Question: I had gone through Lock-screen Widget documentation, i implemented it but this is not what automatically place on main Lock Window. I searching for solution which provide Media Control over Main Lock-screen window (in Jelly Bean and above) like Google Play Music Application.
Have Look on Google Play Music Lock which obviously is not Lock Screen widget.

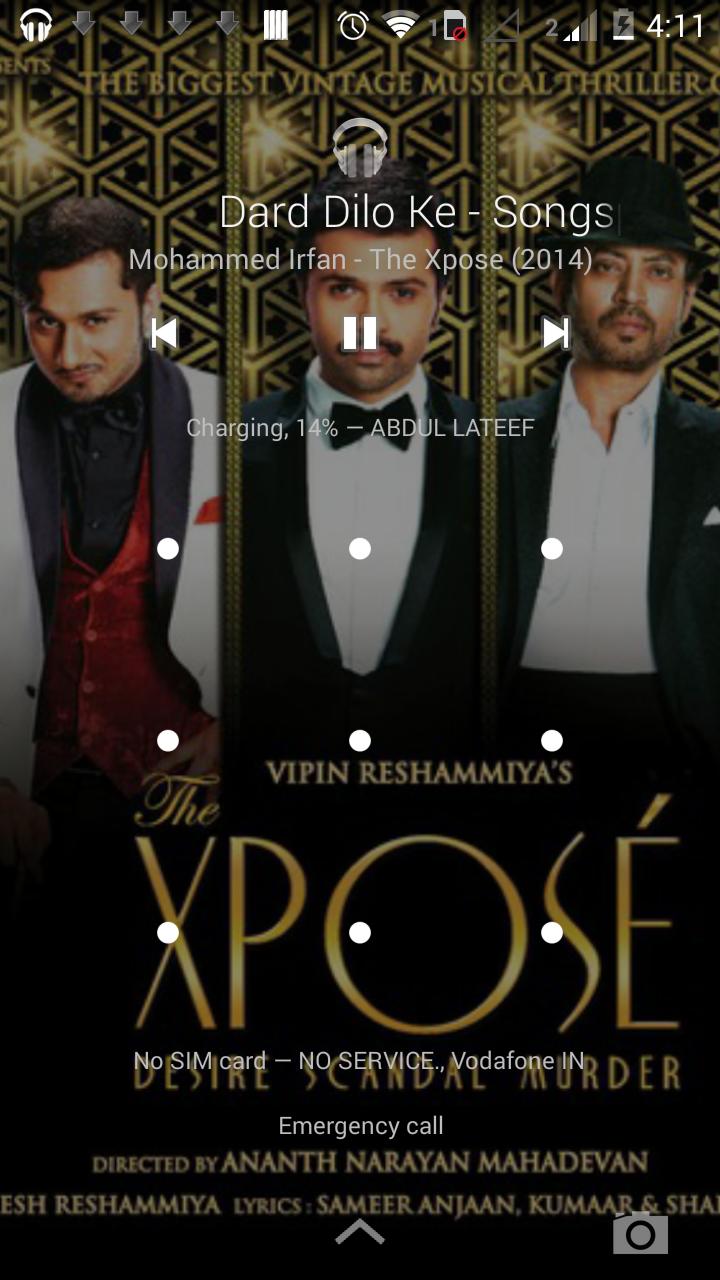
Answer: Have you checked RemoteControlClient? it is used for the Android Music Remote control even if the App is in Lock mode.(same like image you have attached)
Please check <URL>
Just call below method while you receiver command action for Play,Pause,Next and previous of the Song track.
'''
private void lockScreenControls() {
// Use the media button APIs (if available) to register ourselves for media button
// events
MediaButtonHelper.registerMediaButtonEventReceiverCompat(mAudioManager, mMediaButtonReceiverComponent);
// Use the remote control APIs (if available) to set the playback state
if (mRemoteControlClientCompat == null) {
Intent intent = new Intent(Intent.ACTION_MEDIA_BUTTON);
intent.setComponent(mMediaButtonReceiverComponent);
mRemoteControlClientCompat = new RemoteControlClientCompat(PendingIntent.getBroadcast(this /*context*/,0 /*requestCode, ignored*/, intent /*intent*/, 0 /*flags*/));
RemoteControlHelper.registerRemoteControlClient(mAudioManager,mRemoteControlClientCompat);
}
mRemoteControlClientCompat.setPlaybackState(RemoteControlClient.PLAYSTATE_PLAYING);
mRemoteControlClientCompat.setTransportControlFlags(
RemoteControlClient.FLAG_KEY_MEDIA_PAUSE |
RemoteControlClient.FLAG_KEY_MEDIA_PREVIOUS |
RemoteControlClient.FLAG_KEY_MEDIA_NEXT |
RemoteControlClient.FLAG_KEY_MEDIA_STOP);
//update remote controls
mRemoteControlClientCompat.editMetadata(true)
.putString(MediaMetadataRetriever.METADATA_KEY_ARTIST, "NombreArtista")
.putString(MediaMetadataRetriever.METADATA_KEY_ALBUM, "Titulo Album")
.putString(MediaMetadataRetriever.METADATA_KEY_TITLE, nombreCancion)
//.putLong(MediaMetadataRetriever.METADATA_KEY_DURATION,playingItem.getDuration())
// TODO: fetch real item artwork
.putBitmap(RemoteControlClientCompat.MetadataEditorCompat.METADATA_KEY_ARTWORK, getAlbumArt())
.apply();
}
}
'''
'''
import java.lang.reflect.InvocationTargetException;
import java.lang.reflect.Method;
import android.content.ComponentName;
import android.media.AudioManager;
import android.util.Log;
/**
* Class that assists with handling new media button APIs available in API level 8.
*/
public class MediaButtonHelper {
// Backwards compatibility code (methods available as of API Level 8)
private static final String TAG = "MediaButtonHelper";
static {
initializeStaticCompatMethods();
}
static Method sMethodRegisterMediaButtonEventReceiver;
static Method sMethodUnregisterMediaButtonEventReceiver;
static void initializeStaticCompatMethods() {
try {
sMethodRegisterMediaButtonEventReceiver = AudioManager.class.getMethod(
"registerMediaButtonEventReceiver",
new Class[] { ComponentName.class });
sMethodUnregisterMediaButtonEventReceiver = AudioManager.class.getMethod(
"unregisterMediaButtonEventReceiver",
new Class[] { ComponentName.class });
} catch (NoSuchMethodException e) {
// Silently fail when running on an OS before API level 8.
}
}
public static void registerMediaButtonEventReceiverCompat(AudioManager audioManager,
ComponentName receiver) {
if (sMethodRegisterMediaButtonEventReceiver == null)
return;
try {
sMethodRegisterMediaButtonEventReceiver.invoke(audioManager, receiver);
} catch (InvocationTargetException e) {
// Unpack original exception when possible
Throwable cause = e.getCause();
if (cause instanceof RuntimeException) {
throw (RuntimeException) cause;
} else if (cause instanceof Error) {
throw (Error) cause;
} else {
// Unexpected checked exception; wrap and re-throw
throw new RuntimeException(e);
}
} catch (IllegalAccessException e) {
Log.e(TAG, "IllegalAccessException invoking registerMediaButtonEventReceiver.");
e.printStackTrace();
}
}
@SuppressWarnings("unused")
public static void unregisterMediaButtonEventReceiverCompat(AudioManager audioManager,
ComponentName receiver) {
if (sMethodUnregisterMediaButtonEventReceiver == null)
return;
try {
sMethodUnregisterMediaButtonEventReceiver.invoke(audioManager, receiver);
} catch (InvocationTargetException e) {
// Unpack original exception when possible
Throwable cause = e.getCause();
if (cause instanceof RuntimeException) {
throw (RuntimeException) cause;
} else if (cause instanceof Error) {
throw (Error) cause;
} else {
// Unexpected checked exception; wrap and re-throw
throw new RuntimeException(e);
}
} catch (IllegalAccessException e) {
Log.e(TAG, "IllegalAccessException invoking unregisterMediaButtonEventReceiver.");
e.printStackTrace();
}
}
}
'''
Please also check this developer app given for how to integrate RemoteControlClient: <URL> However UI for the RemoteControlClient defer as per the device you can not updates its UI to your own but you have control to show and display the component and control of the Music app.
## Update
Above mentioned class is deprecated now. So please check with <URL> for that and update accordingly.